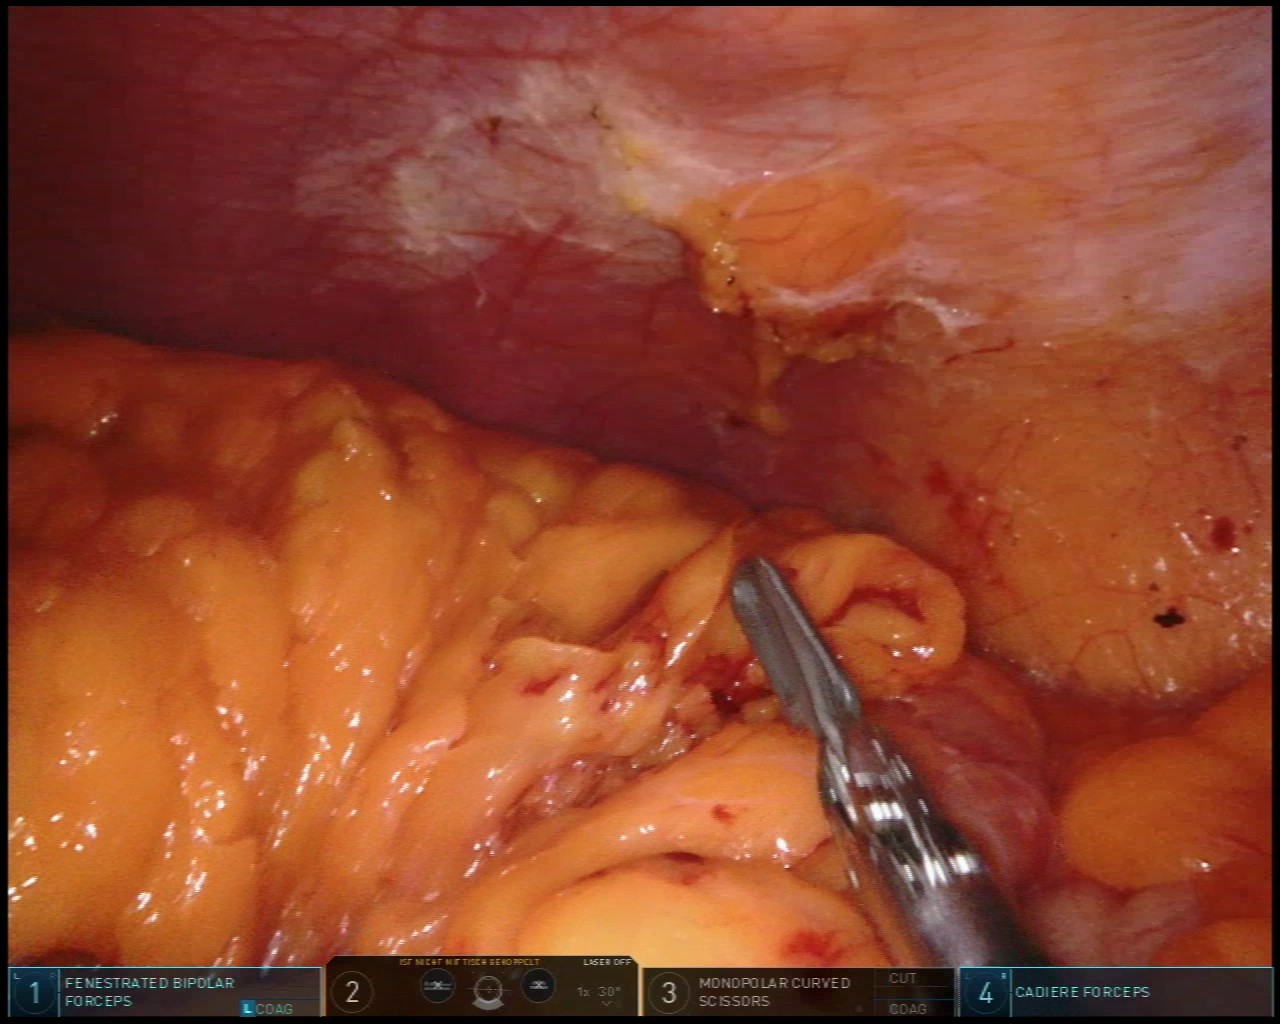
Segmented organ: abdominal_wall
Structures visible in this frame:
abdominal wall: yes
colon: yes
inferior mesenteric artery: no
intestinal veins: no
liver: no
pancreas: no
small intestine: no
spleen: no
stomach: no
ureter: no
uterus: no
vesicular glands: no